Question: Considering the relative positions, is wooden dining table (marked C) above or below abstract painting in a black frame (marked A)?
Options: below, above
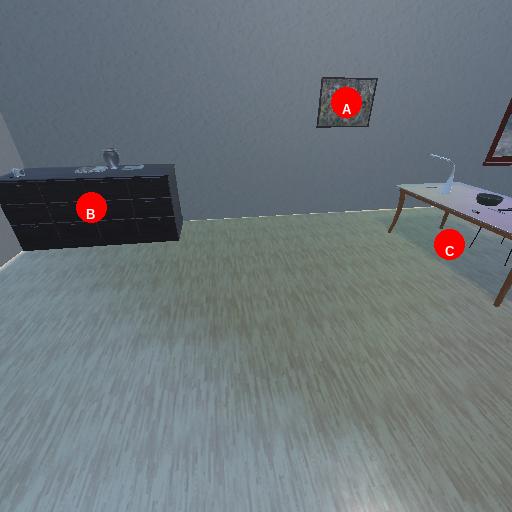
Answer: below